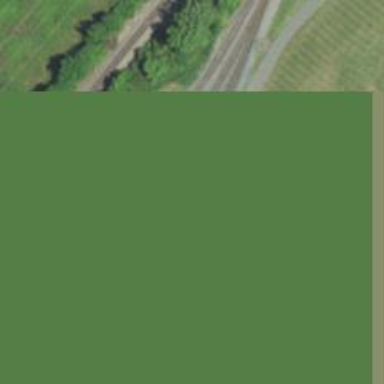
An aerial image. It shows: Railway siding with rails.